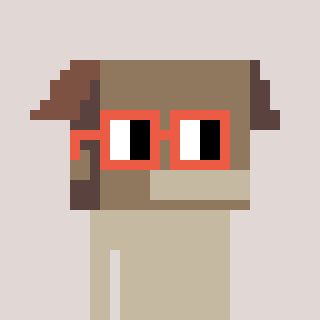
a pixel art character with square orange glasses, a box-shaped head and a hotbrown-colored body on a warm background